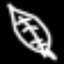
Label: leaf